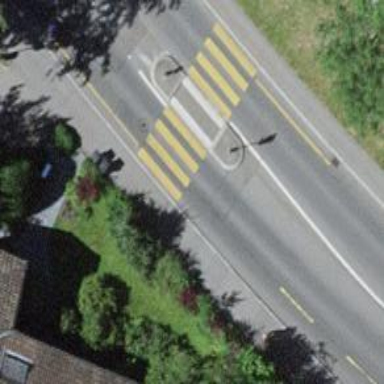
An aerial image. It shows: Kerb barrier.